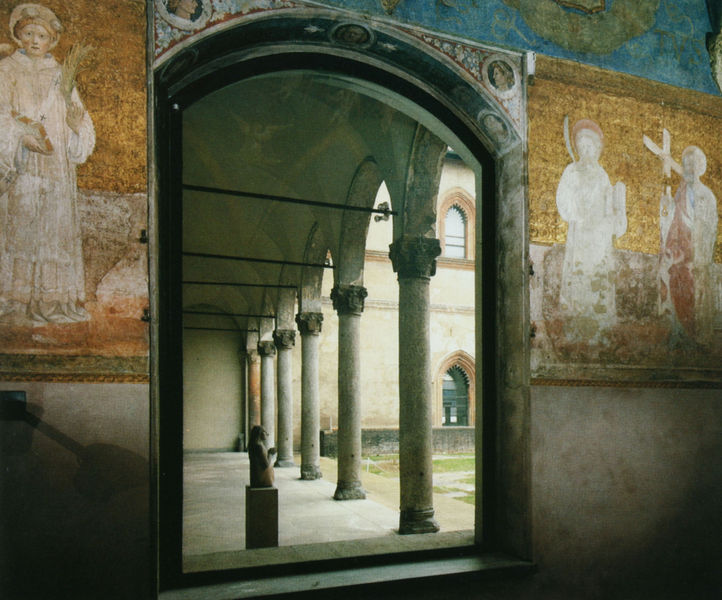
Titel: Portico dell'Elefante
Künstler: Benedetto Ferrini
Standort: Mailand
Institution: Castello Sforzesco
Schlagwörter: blau, gemälde, menschen, braun, fenster, hintergrund, kleid, männer, raum, säule, säulen, tür, türkis, zeichnung, gras, haus, schloss, malerei, wand, architektur, bibel, rahmen, sockel, stein, bild, innenraum, portrait, kirche, figur, gold, decke, borte, gotik, rund, affe, garten, skulptur, statue, bilder, bogen, italien, mauer, farbe, hof, figuren, detail, wandgemälde, wandmalerei, türrahmen, durchgang, plastik, tor, foto, fotografie, photographie, bögen, eisen, gang, innenhof, loggia, schere, gewölbe, stangen, buch, durchblick, kloster, kreuz, palast, fliesen, mosaik, portraits, zwickel, arkaden, kapitelle, kathedrale, photo, fries, portal, villa, wandbilder, öffnung, heiligenschein, nimbus, gotisch, spitzbogen, dekce, ionisch, mittelalter, rundbögen, fresken, fensterbrett, heiliger, palmen, heilige, fresko, bemalung, steinboden, korinthisch, streben, fresco, kapitel, säulengang, kreuzgang, atrium, basen, querstreben, spitzbogenfenster, medallons, christ, heiligenscheine, nimben, medallions, atribute, palmenzweig, mosaiken, italine, sculptur, ffenster, impluvium, kreuzgangt, spirtbögen, zugbänder, goldmosaik, adatue